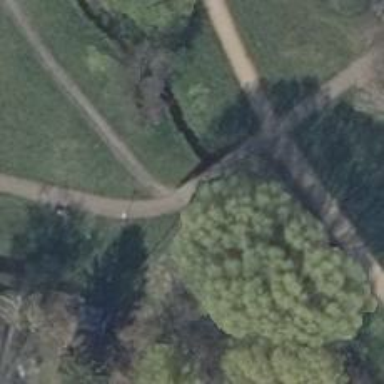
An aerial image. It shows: Path leading to bridge.